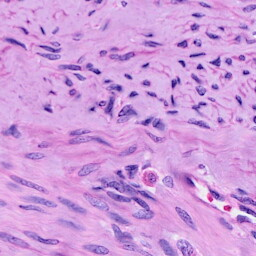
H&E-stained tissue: Cervix